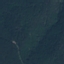
Label: Forest